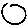
Label: bird